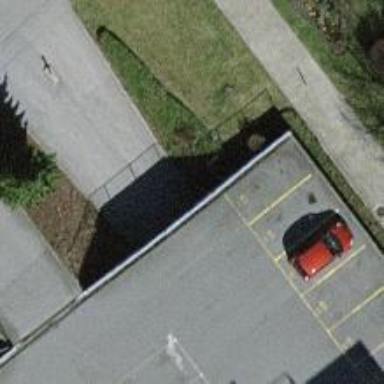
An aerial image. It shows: Parking entrance.